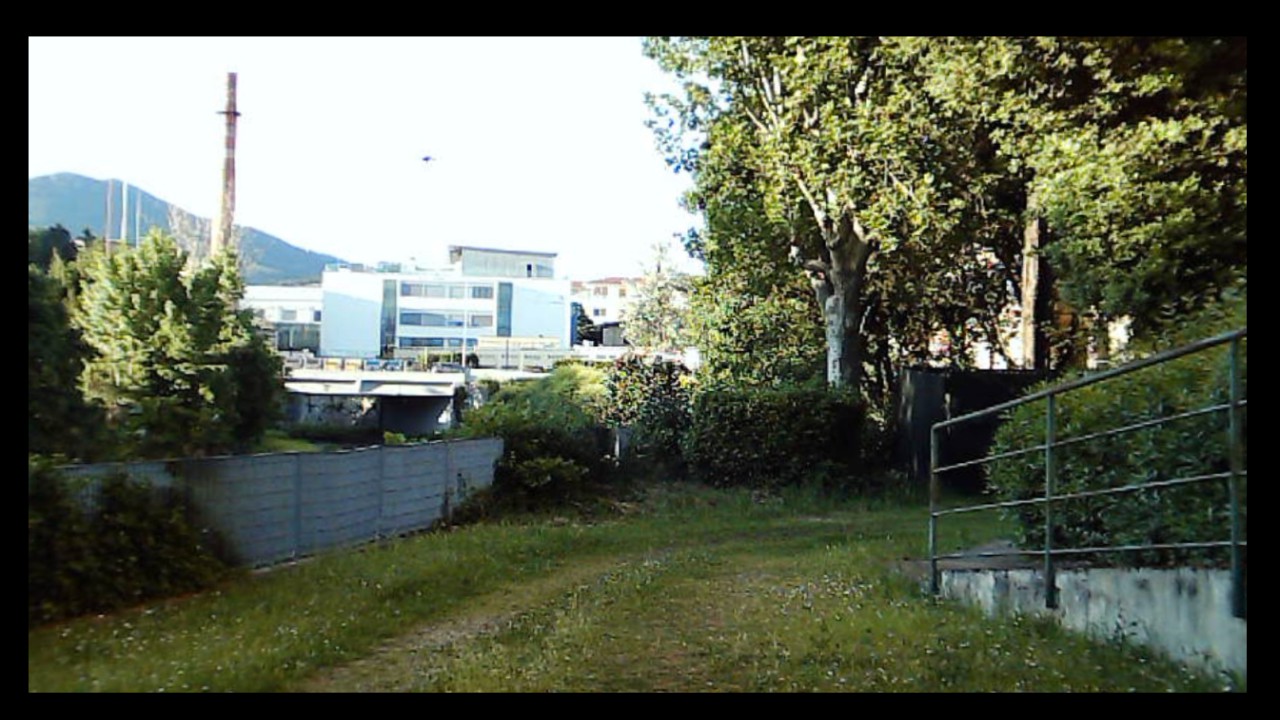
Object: DJI Tello EDU

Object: DarwinFPV cineape20